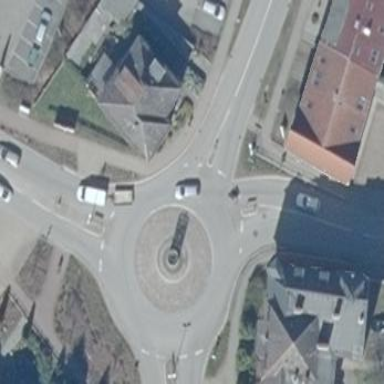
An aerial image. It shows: Tertiary road with asphalt surface leading to roundabout.